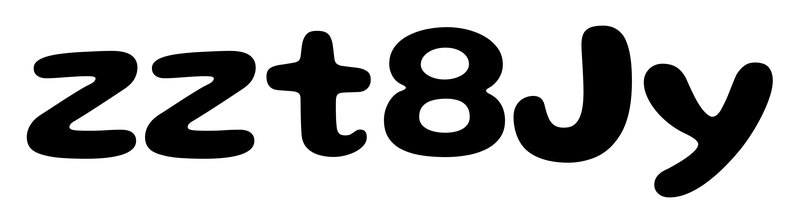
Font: Gluten_SemiBold